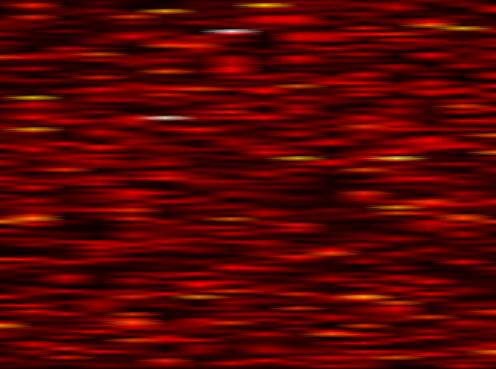
Label: OFDM